Field crop: maize
Growth stage: 2
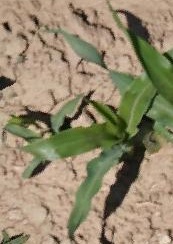
Species: maize